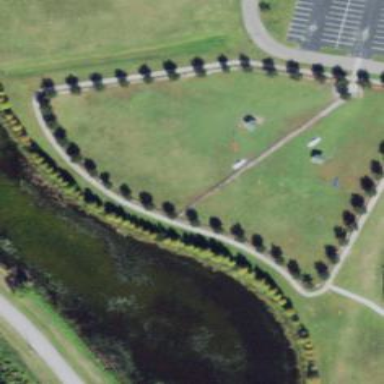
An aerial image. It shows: Dog park for leisure land.